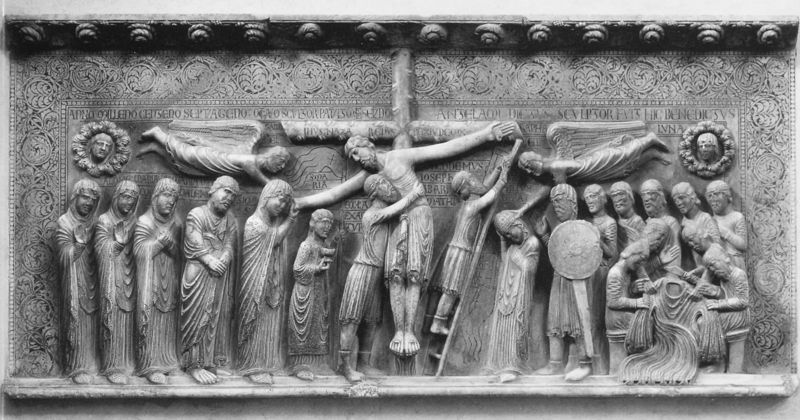
Titel: Kreuzabnahme
Standort: Parma, Dom (EU - I - Emilia-Romagna)
Schlagwörter: menschen, muster, ornament, knoten, trauer, traurig, engel, ranken, relief, leiter, soldaten, inschrift, schild, stütze, kreuz, rechteck, religion, schwert, text, soldat, kranz, ranke, verziert, christus, jesus, jesus christus, kreuzabnahme, kreuzigung, christlich, religiös, jünger, erlöser, trösten, latein, gekreuzigter, christ, abnahme, apostel, passion, messias, gottessohn, sohn gottes, christkind, christkönig, antelami, heilland, erretter, jesus von nazaret